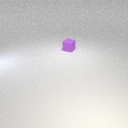
small purple rubber cube